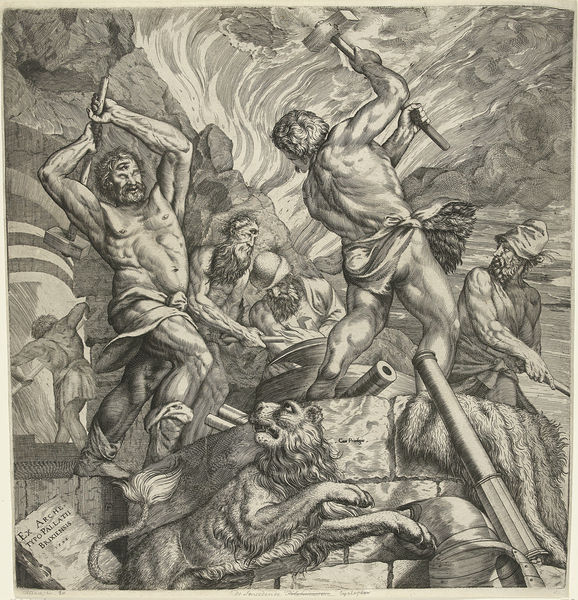
Titel: De smidse van de cyclopen
Künstler: Cornelis Cort
Standort: Amsterdam
Institution: Rijksmuseum
Schlagwörter: berg, felsen, feuer, kampf, mann, nackt, weiß, menschen, brust, grau, hut, männer, schwarz, säule, zeichnung, tuch, alt, bart, bärte, architektur, pelz, stein, qualm, rauch, fell, schrift, fels, mauer, gewalt, krieg, schlacht, tafel, muskeln, kanone, flamme, moses, buch, religion, vulkan, stich, fuge, hammer, hölle, gebote, kanonen, kanonenrohr, löwe, kupferstich, schlagen, zerbrochen, rohr, schmied, schmiede, amboss, zyklop, veit, hämmer, vitruv, odin, lohe, radierung feuer schmiede löwe amboss hölle